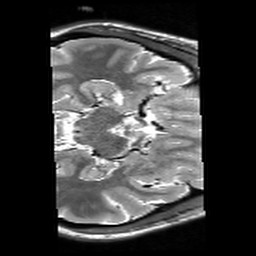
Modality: T2w
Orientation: axial
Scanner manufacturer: siemens
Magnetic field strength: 3 T
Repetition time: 9.86 s
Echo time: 0.05 s